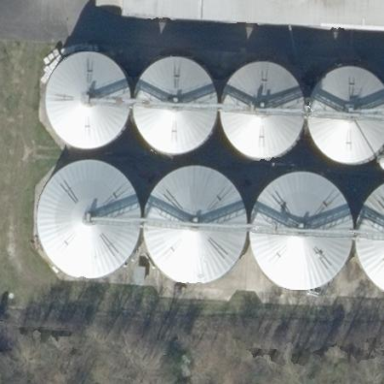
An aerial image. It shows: Storage tank with man-made structure.